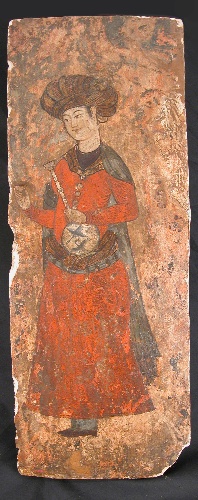
Title: Man Holding a Bottle and a Cup
Date: 16th–17th century
Object type: Painting
Classification: Paintings
Medium: Ink, opaque watercolor, and gold on plaster
Dimensions: H. 21 7/16 in. (54.5 cm)
W. 8 3/16 in. (20.8 cm)
Department: Islamic Art
Credit line: Rogers Fund, 1955
Accession year: 1955
Repository: Metropolitan Museum of Art, New York, NY
Tags: Men|Bottles|Cups